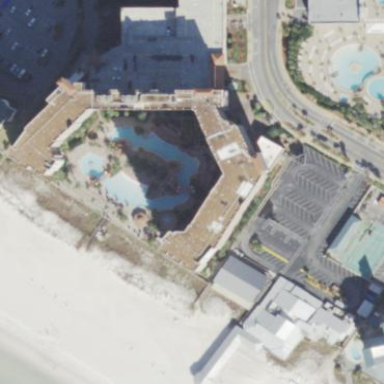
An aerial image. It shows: Hotel building.